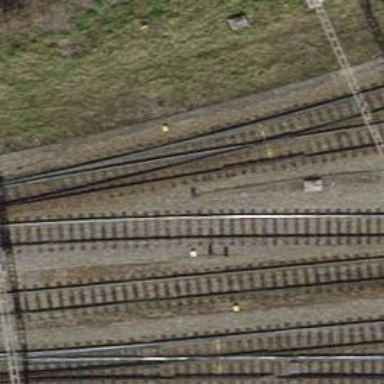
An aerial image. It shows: Single-track electrified railway service yard with contact line for trains.